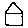
Label: house